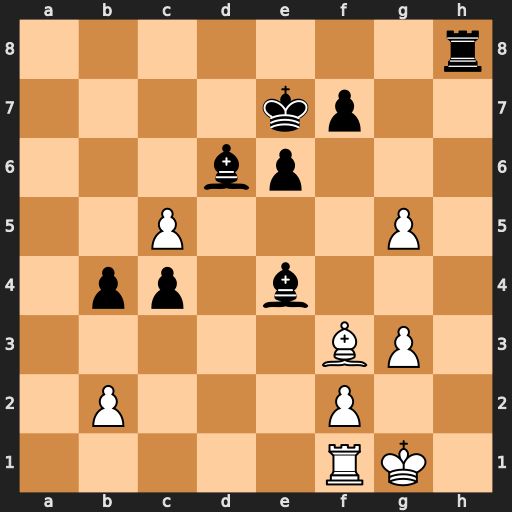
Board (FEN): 7r/4kp2/3bp3/2P3P1/1pp1b3/5BP1/1P3P2/5RK1
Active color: w
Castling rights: -
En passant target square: -
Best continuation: cxd6+ Kxd6 Bxe4